Question: So I try to add a footer to my table. And below is what I did, but the view doesn't go to the bottom of the app, instead, it will stay under the last TableCell. So how can I make it my footer for my page?

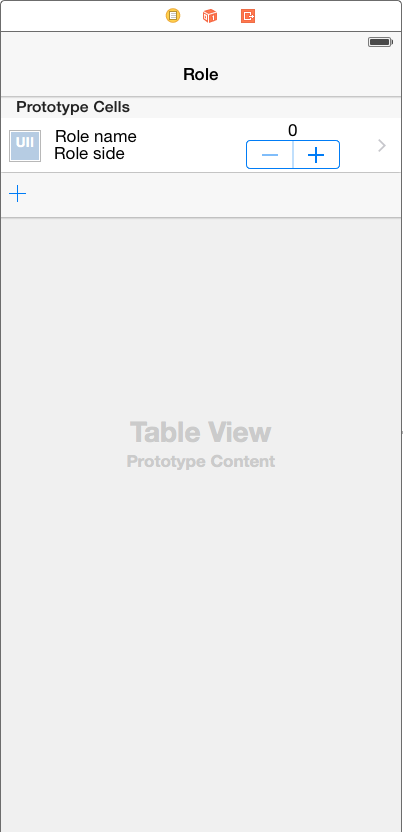
Answer: For Footer in tableView Simply drag a UIView after the 'UITableViewCell'.
For Header drag and drop a 'UIView' into the header part.
'TableView' default taken it as a header View and footer
Connect an IBoutlet to the view and return the view in the delegate method.
'''
-(UIView *)tableView:(UITableView *)tableView viewForFooterInSection:(NSInteger)section{
return yourView;
}
'''